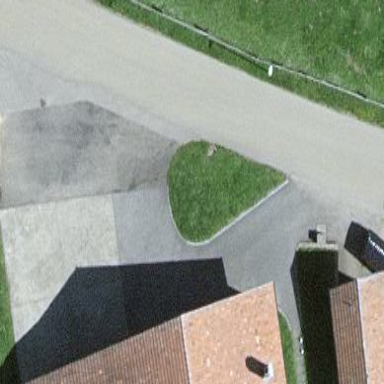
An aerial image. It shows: Driveway with paved surface.